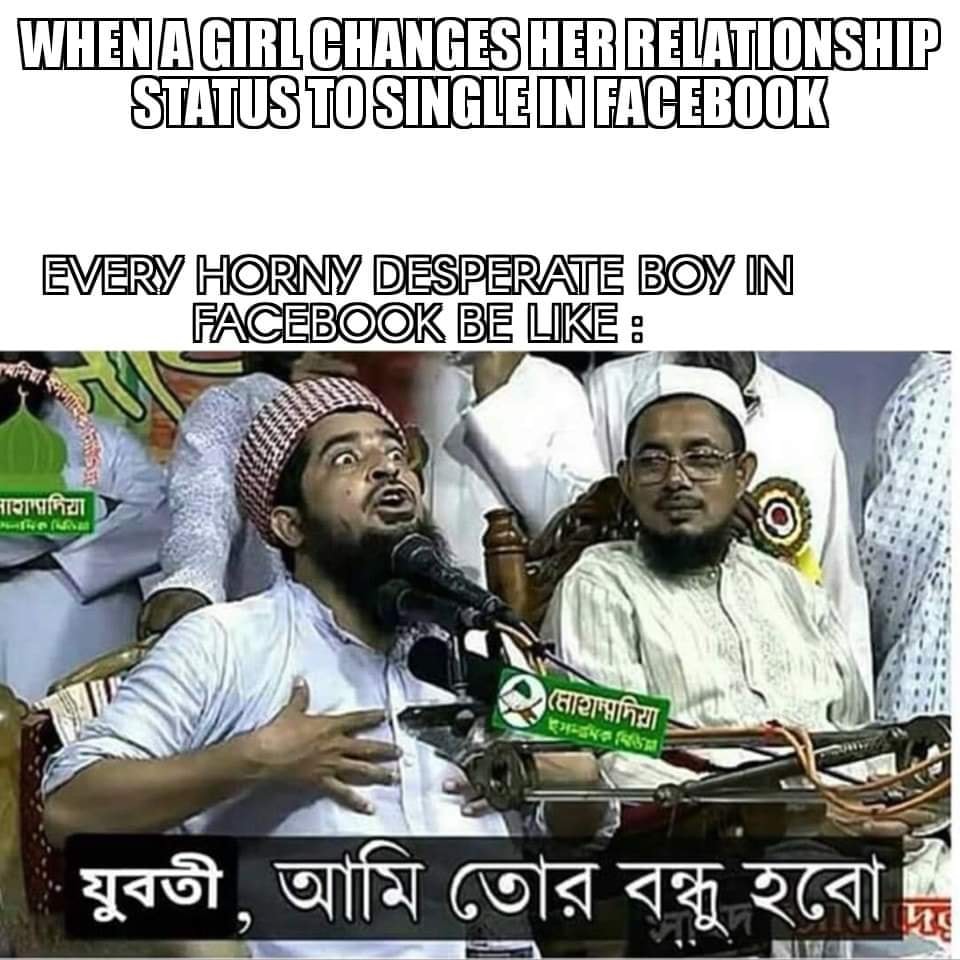
Caption: WHEN GIRL CHANGES HER RELATIONSHIP STATUS TO SINGLE IN FACEBOOK    EVERY HORNY DESPERATE BOY IN FACEBOOK BE LIKE:    যুবতী, আমি তোর বন্ধু হবো
Label: hate